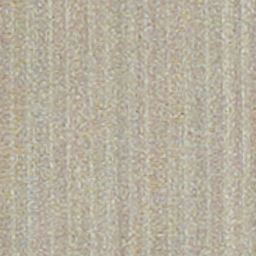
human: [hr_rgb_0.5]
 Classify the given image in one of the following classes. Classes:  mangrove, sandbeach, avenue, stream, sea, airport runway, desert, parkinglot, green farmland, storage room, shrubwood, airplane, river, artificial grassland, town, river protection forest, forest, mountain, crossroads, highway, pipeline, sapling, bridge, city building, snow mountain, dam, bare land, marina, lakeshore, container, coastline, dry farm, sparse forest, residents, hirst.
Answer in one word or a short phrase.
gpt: dry farm